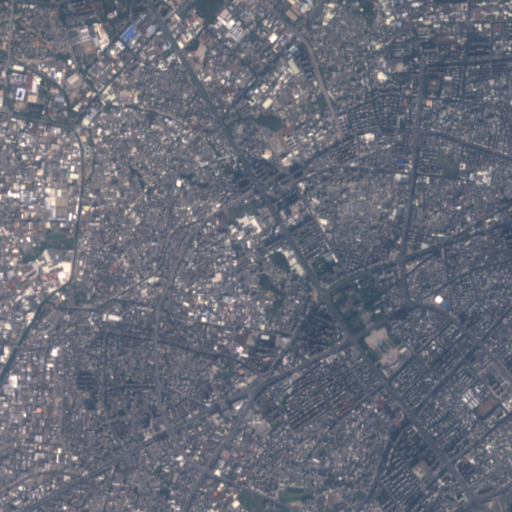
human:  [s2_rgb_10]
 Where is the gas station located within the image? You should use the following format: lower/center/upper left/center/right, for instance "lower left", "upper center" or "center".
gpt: The gas station is located in the center of the image.
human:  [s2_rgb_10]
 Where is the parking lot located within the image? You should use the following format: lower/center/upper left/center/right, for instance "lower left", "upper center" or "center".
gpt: The parking lot is located in the upper right of the image.
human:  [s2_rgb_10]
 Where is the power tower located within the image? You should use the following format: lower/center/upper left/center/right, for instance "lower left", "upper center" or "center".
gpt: The power tower is located in the lower right of the image.
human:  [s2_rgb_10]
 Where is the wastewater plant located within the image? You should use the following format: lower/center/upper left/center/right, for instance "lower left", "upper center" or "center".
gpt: The wastewater plant is located in the center left of the image.
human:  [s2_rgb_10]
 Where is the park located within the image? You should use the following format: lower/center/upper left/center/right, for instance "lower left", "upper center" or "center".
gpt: There is no park in the image.